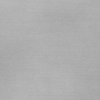
Label: dusty